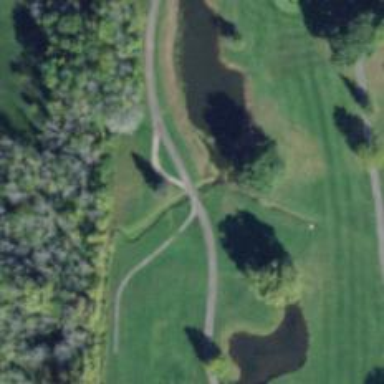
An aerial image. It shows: Path for golf carts.